Field crop: maize
Growth stage: 2
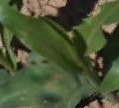
Species: maize